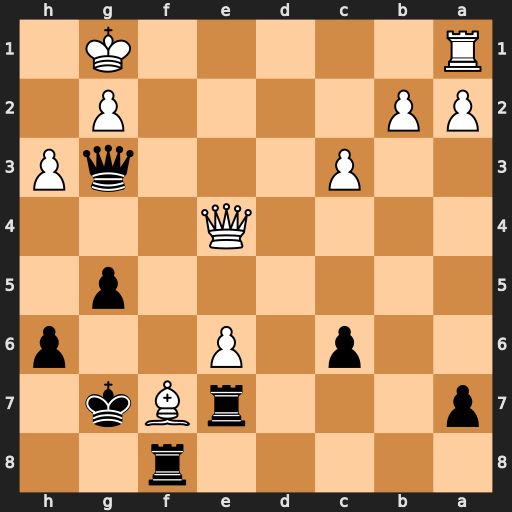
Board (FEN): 5r2/p3rBk1/2p1P2p/6p1/4Q3/2P3qP/PP4P1/R5K1
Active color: b
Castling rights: -
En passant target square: -
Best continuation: Rfxf7 Qd4+ Rf6 Rf1 Rxe6